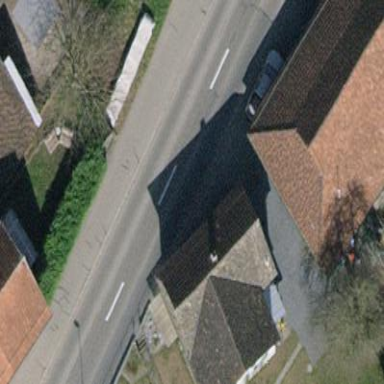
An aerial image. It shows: Simple house.